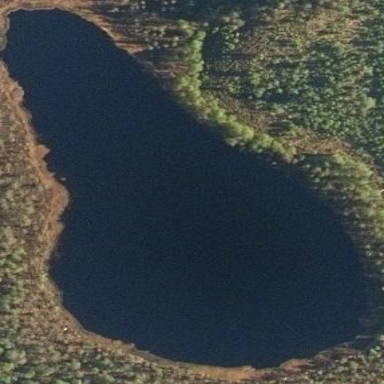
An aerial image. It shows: Lake with natural water.